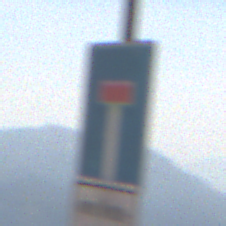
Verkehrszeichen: Sackgasse
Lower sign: HinweisGeaenderteVorfahrtVerkehrsfuehrungVerkehrsregelung3
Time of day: Midday
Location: Outdoor (Nature)
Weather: Clear
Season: NotSpecified
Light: Natural